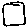
Label: square